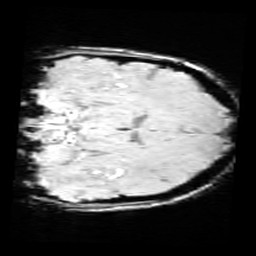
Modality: SWI
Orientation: coronal
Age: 12
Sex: female
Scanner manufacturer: siemens
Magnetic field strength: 3 T
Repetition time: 0.027 s
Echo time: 0.02 s